Question: Count the number of objects in the diagram.
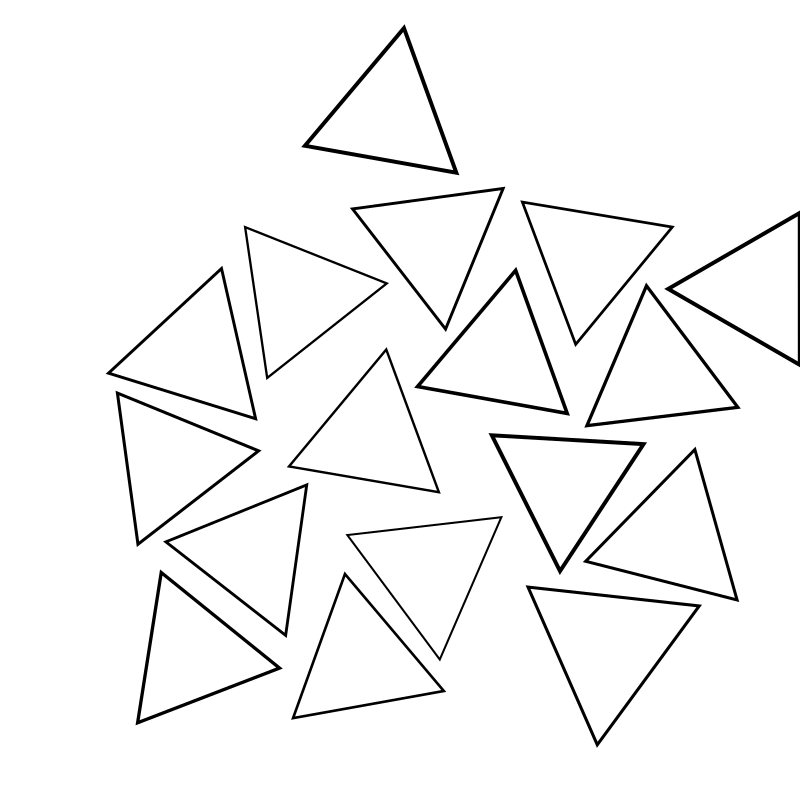
Answer: 17